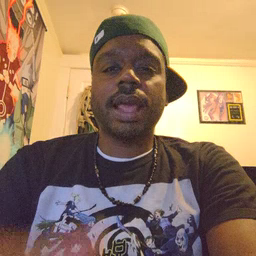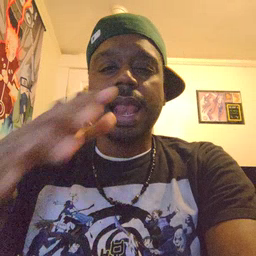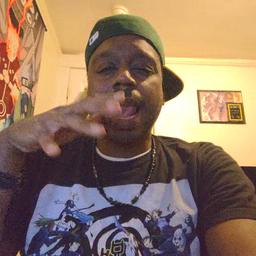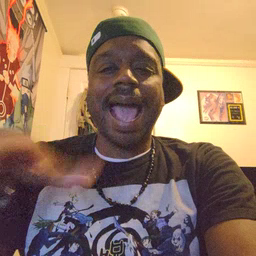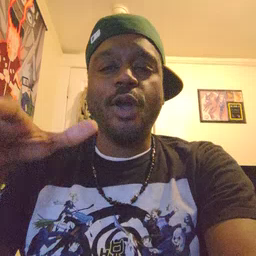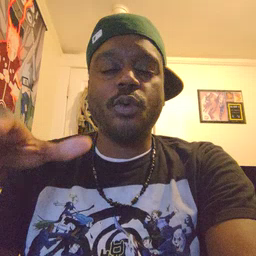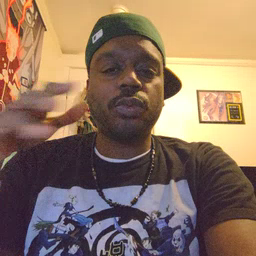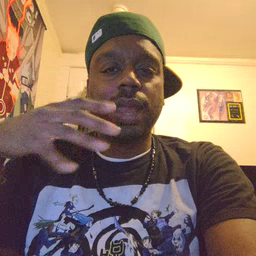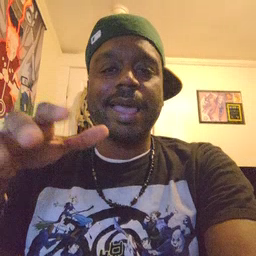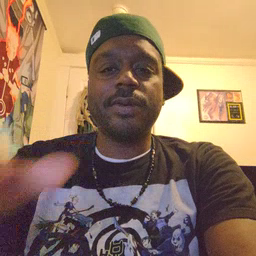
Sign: loud